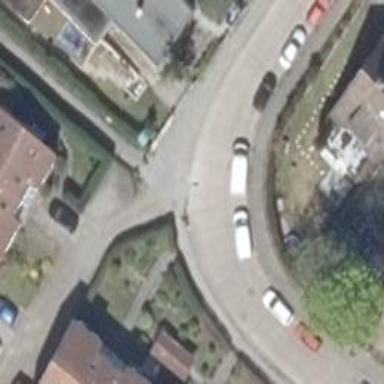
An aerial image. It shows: Residential road with concrete plates surface.